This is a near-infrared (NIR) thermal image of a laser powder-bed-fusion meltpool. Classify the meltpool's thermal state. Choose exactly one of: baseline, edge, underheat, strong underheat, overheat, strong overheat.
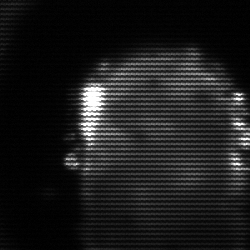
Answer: baseline